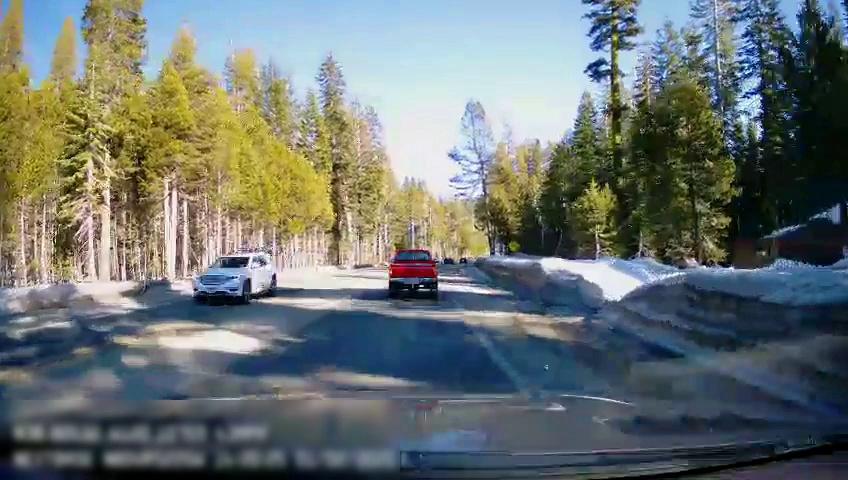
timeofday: Day
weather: Sunny
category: Drivable Space
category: Vehicles | Truck
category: Vehicles | SUV
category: Lanes | Current Lane
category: Traffic | Signs